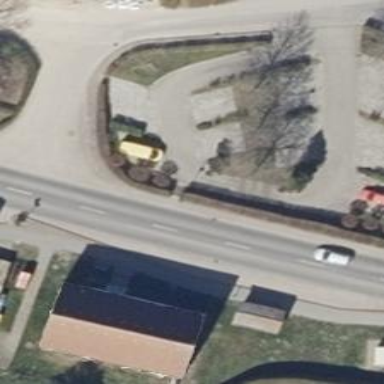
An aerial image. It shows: Secondary road with asphalt surface and sidewalks on both sides.